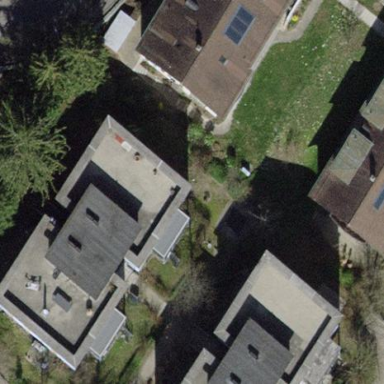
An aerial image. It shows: Apartment building with flat roof.